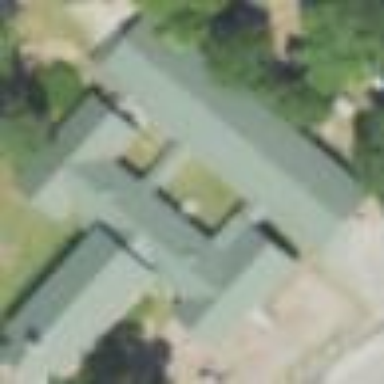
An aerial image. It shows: Building that is place of worship.